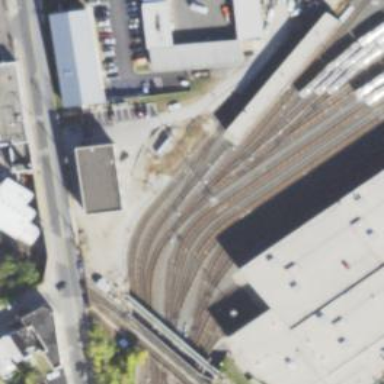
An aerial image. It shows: Electrified rail in service yard.